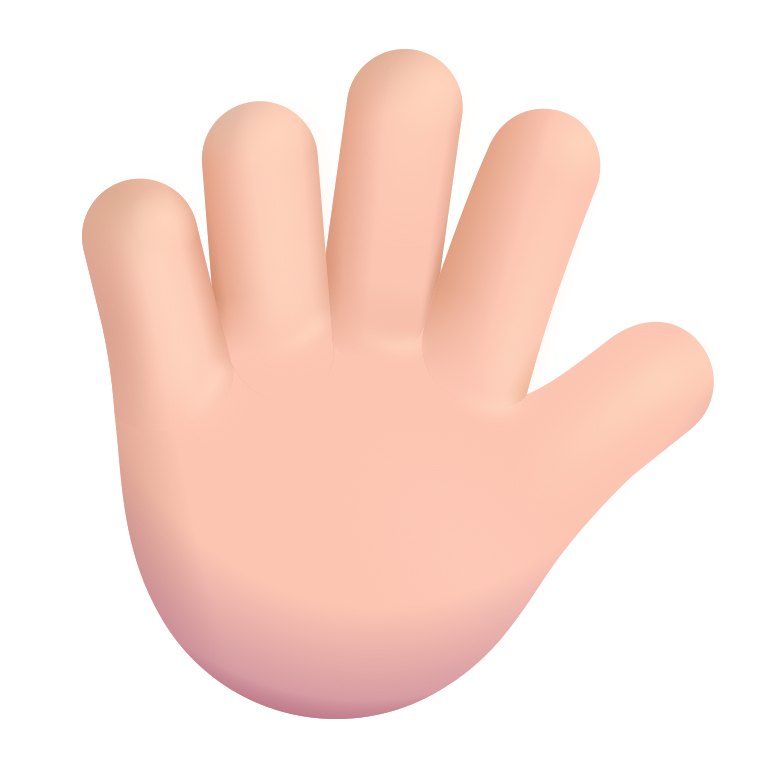
hand with fingers splayed color light